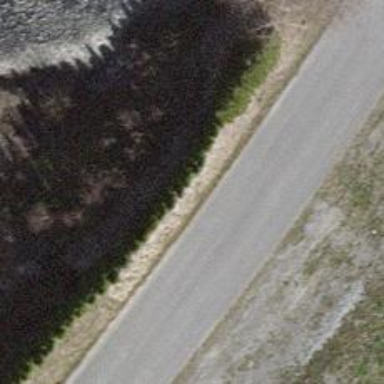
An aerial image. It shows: Hedge barrier.